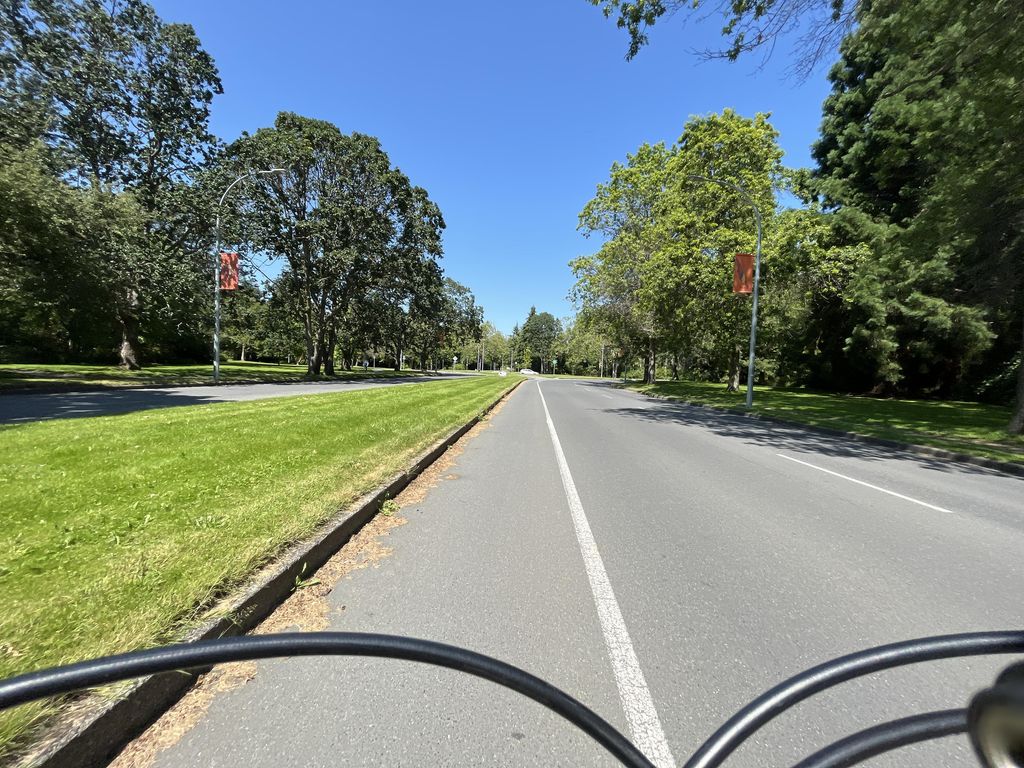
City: victoria